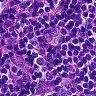
Metastatic tissue present: no